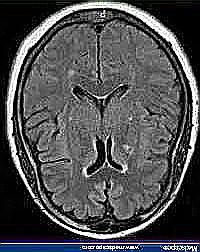
Label: notumor